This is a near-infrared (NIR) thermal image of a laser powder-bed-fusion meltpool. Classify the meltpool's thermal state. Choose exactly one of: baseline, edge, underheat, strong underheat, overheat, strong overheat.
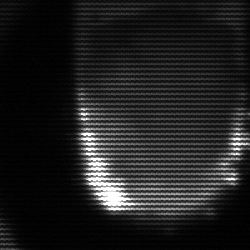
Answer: baseline